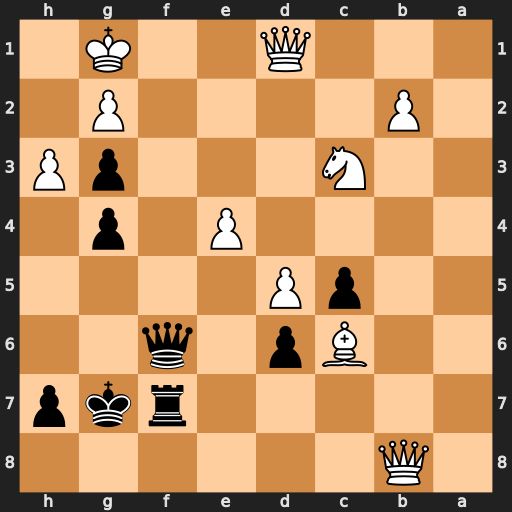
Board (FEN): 1Q6/5rkp/2Bp1q2/2pP4/4P1p1/2N3pP/1P4P1/3Q2K1
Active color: b
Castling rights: -
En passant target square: -
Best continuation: Qf2+ Kh1 Qf1+ Qxf1 Rxf1#